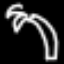
Label: palm tree